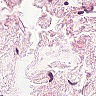
Metastatic tissue present: no